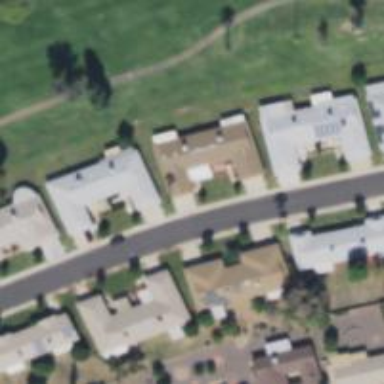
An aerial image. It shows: Smooth asphalt road in residential area.